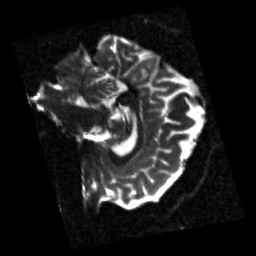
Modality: sbref
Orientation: sagittal
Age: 35
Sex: female
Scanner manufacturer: siemens
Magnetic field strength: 3 T
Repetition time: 3.23 s
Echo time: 0.0892 s